【题型】选择题　【知识点】平面几何　【难度】medium
如图，$PA$、$PB$、$CD$是$\odot O$的切线，点$A$、$B$、$E$是切点，$CD$分别交$PA$、$PB$于$C$、$D$两点，若$\angle APB = 70^\circ$，则$\angle COD$的度数为 (\quad)

\vspace{3pt}
\noindent
A．$55^\circ$\qquad B．$50^\circ$\qquad C．$60^\circ$\qquad D．$70^\circ$
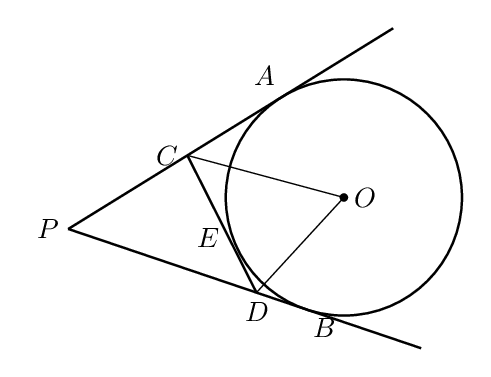
【解答】
\vspace{8pt}
\noindent
\textbf{【答案】}A

\vspace{3pt}
\noindent
\textbf{【分析】}本题考查了切线的性质，切线长定理，全等三角形的判定和性质．连接$OA$、$OE$、$OB$，根据切线性质和切线长定理可得$\angle OAC = \angle OEC = \angle OED = \angle OBD = 90^\circ$，$DB = DE$，$CA = CE$，进而可得$\triangle AOC \cong \triangle EOC(\text{SAS})$，$\triangle EOD \cong \triangle BOD(\text{SAS})$，即得$\angle AOC = \angle EOC = \dfrac{1}{2}\angle AOE$，$\angle EOD = \angle BOD = \dfrac{1}{2}\angle BOE$，得到$\angle COD = \dfrac{1}{2}\angle AOE + \dfrac{1}{2}\angle BOE = \dfrac{1}{2}\angle AOB$，再利用四边形的内角和求出$\angle AOB$即可求解，正确作出辅助线是解题的关键．

\vspace{5pt}
\noindent
\textbf{【详解】}解：如图，连接$OA$、$OE$、$OB$，

\noindent
$\because PA$、$PB$、$CD$是$\odot O$的切线，点$A$、$B$、$E$是切点，

\noindent
$\therefore OA \perp PA$，$OB \perp PB$，$OE \perp CD$，$DB = DE$，$CA = CE$，

\noindent
$\therefore \angle OAC = \angle OEC = \angle OED = \angle OBD = 90^\circ$，

\noindent
又$\because AO = OE = OB$，

\noindent
$\therefore \triangle AOC \cong \triangle EOC(\text{SAS})$，$\triangle EOD \cong \triangle BOD(\text{SAS})$，

\noindent
$\therefore \angle AOC = \angle EOC = \dfrac{1}{2}\angle AOE$，$\angle EOD = \angle BOD = \dfrac{1}{2}\angle BOE$，

\noindent
$\therefore \angle COD = \dfrac{1}{2}\angle AOE + \dfrac{1}{2}\angle BOE = \dfrac{1}{2}(\angle AOE + \angle BOE) = \dfrac{1}{2}\angle AOB$，

\noindent
$\because \angle APB = 70^\circ$，

\noindent
$\therefore \angle AOB = 360^\circ - \angle PAO - \angle PBO - \angle APB = 360^\circ - 90^\circ - 90^\circ - 70^\circ = 110^\circ$，

\noindent
$\therefore \angle COD = \dfrac{1}{2} \times 110^\circ = 55^\circ$，

\noindent
故选：A．
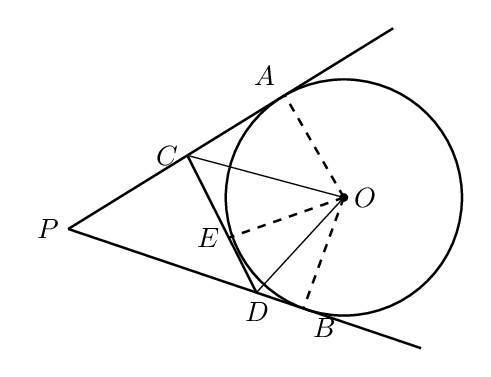